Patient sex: F
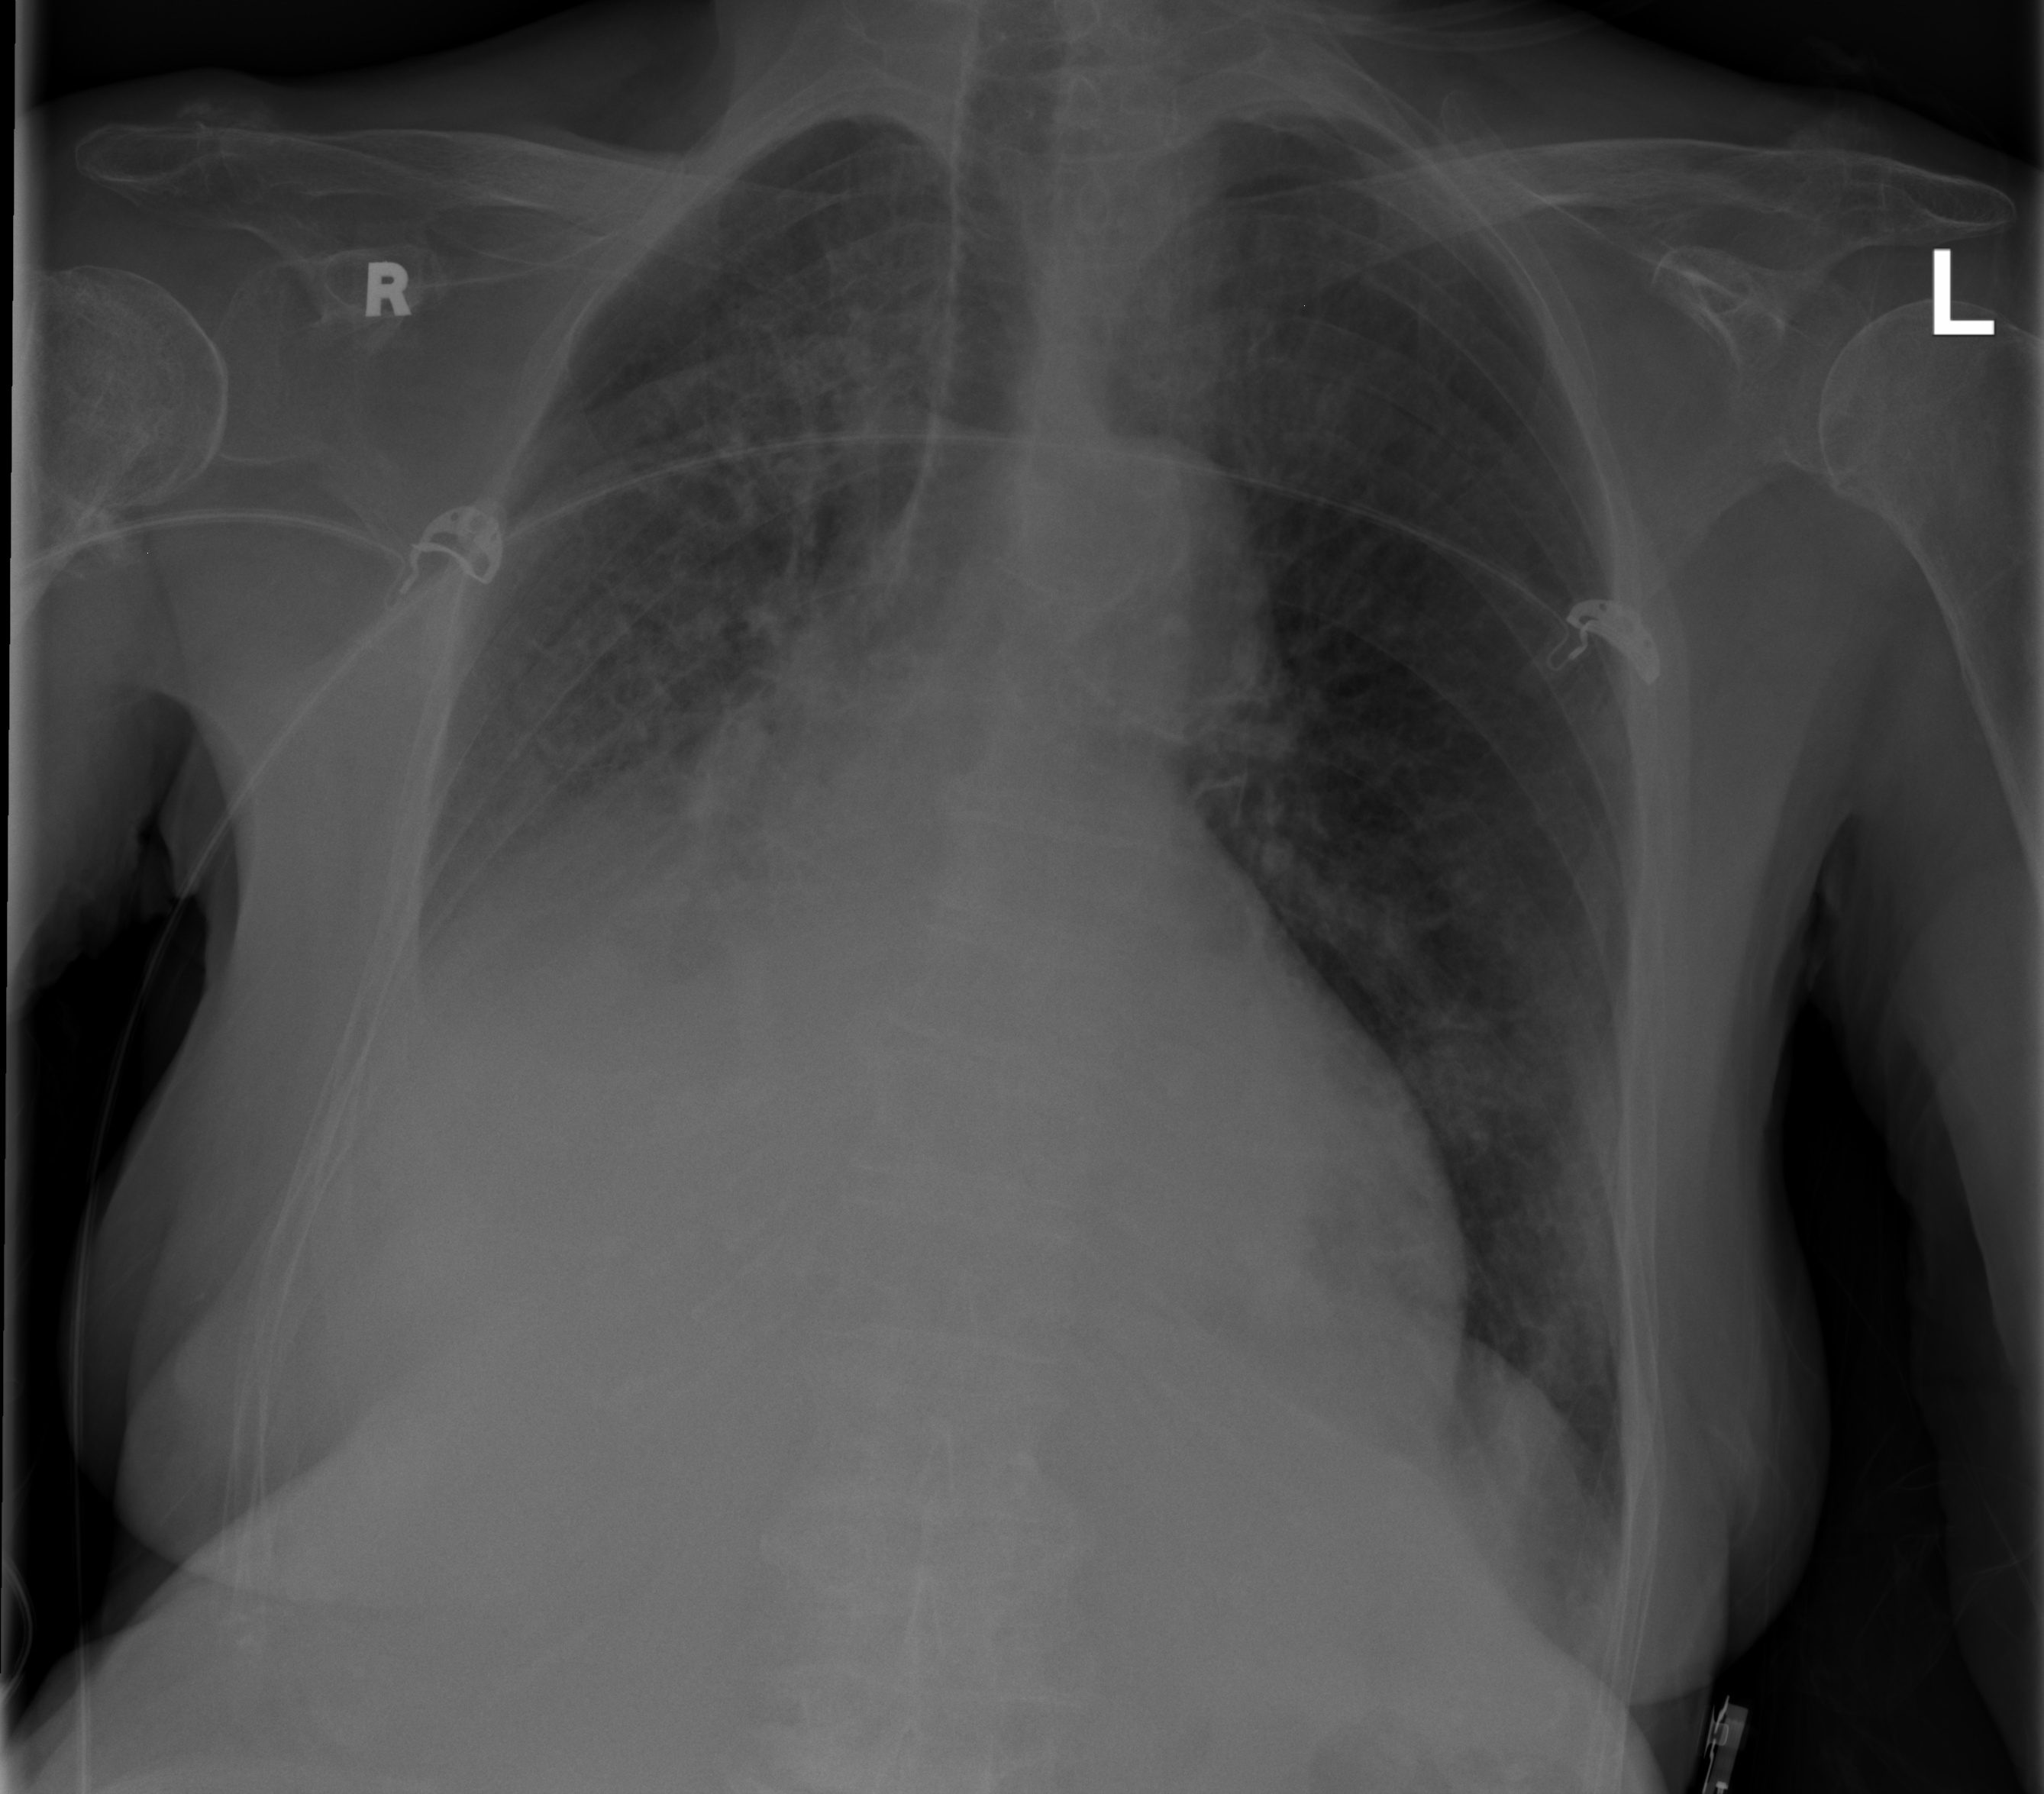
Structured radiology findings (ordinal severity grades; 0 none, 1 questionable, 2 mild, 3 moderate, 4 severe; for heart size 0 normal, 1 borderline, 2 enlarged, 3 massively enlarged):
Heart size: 2
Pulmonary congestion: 1
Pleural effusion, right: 2
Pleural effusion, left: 0
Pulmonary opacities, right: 2
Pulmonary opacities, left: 0
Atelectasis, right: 3
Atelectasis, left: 0